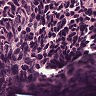
Metastatic tissue present: no